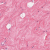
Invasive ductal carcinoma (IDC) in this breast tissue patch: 0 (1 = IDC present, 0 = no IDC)